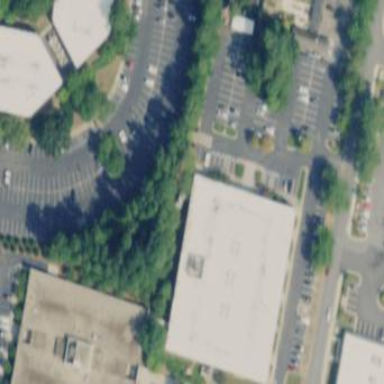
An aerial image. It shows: Office building.